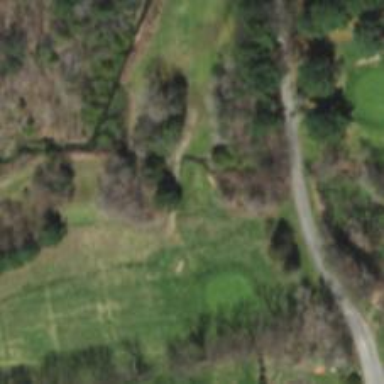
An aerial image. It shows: Golf tee.